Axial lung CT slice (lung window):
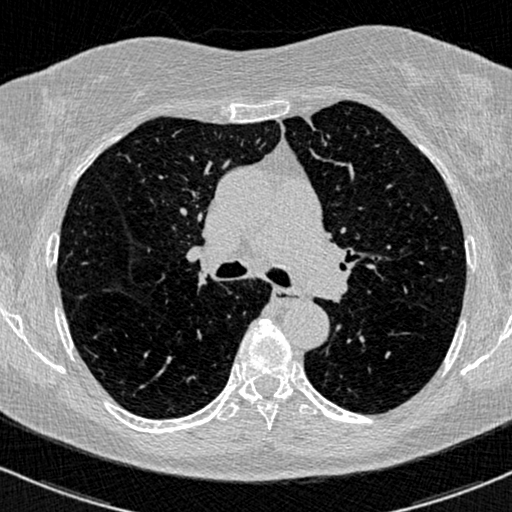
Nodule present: no